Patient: sex F, age 57
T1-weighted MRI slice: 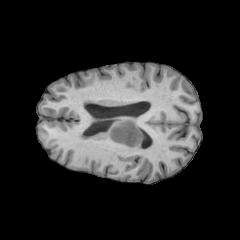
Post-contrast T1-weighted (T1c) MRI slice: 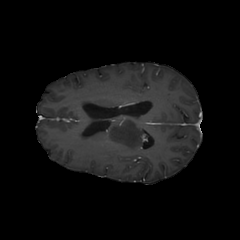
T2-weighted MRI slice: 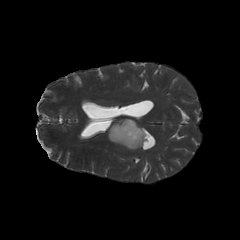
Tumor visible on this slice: yes
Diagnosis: Astrocytoma, IDH-wildtype
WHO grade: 3